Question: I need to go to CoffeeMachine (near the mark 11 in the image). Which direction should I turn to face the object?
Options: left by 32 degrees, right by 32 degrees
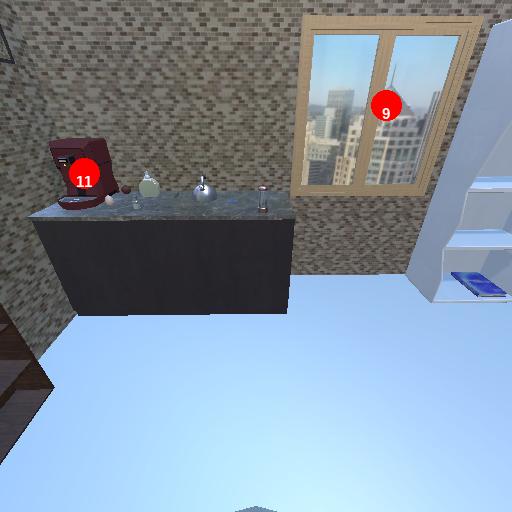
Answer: left by 32 degrees